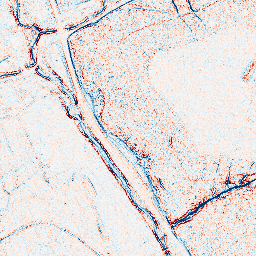
Category: edge_preserving
Decomposition family: anisotropic_diffusion
Decomposition parameters: iterations: 5
kappa: 100
gamma: 0.05
Upsampling method: bspline
Upsampling parameters: scale: 8
Upsampling scale: 8